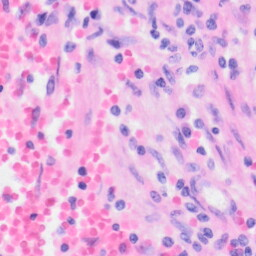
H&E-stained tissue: Kidney